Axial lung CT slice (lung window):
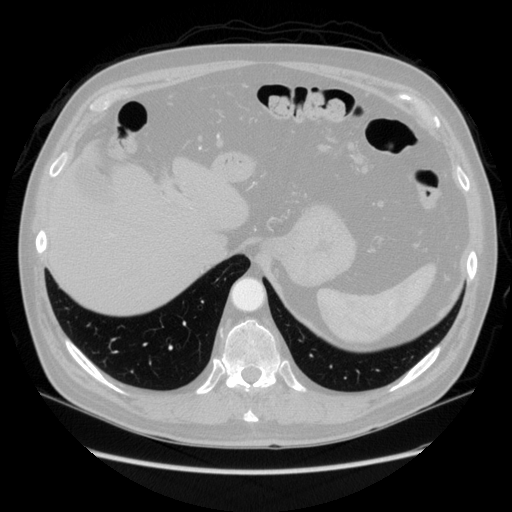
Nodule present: no